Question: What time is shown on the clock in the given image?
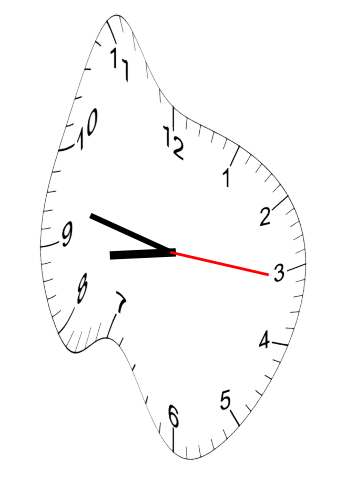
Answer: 08:47:16